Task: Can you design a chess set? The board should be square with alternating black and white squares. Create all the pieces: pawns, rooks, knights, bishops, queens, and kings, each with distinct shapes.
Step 1956:
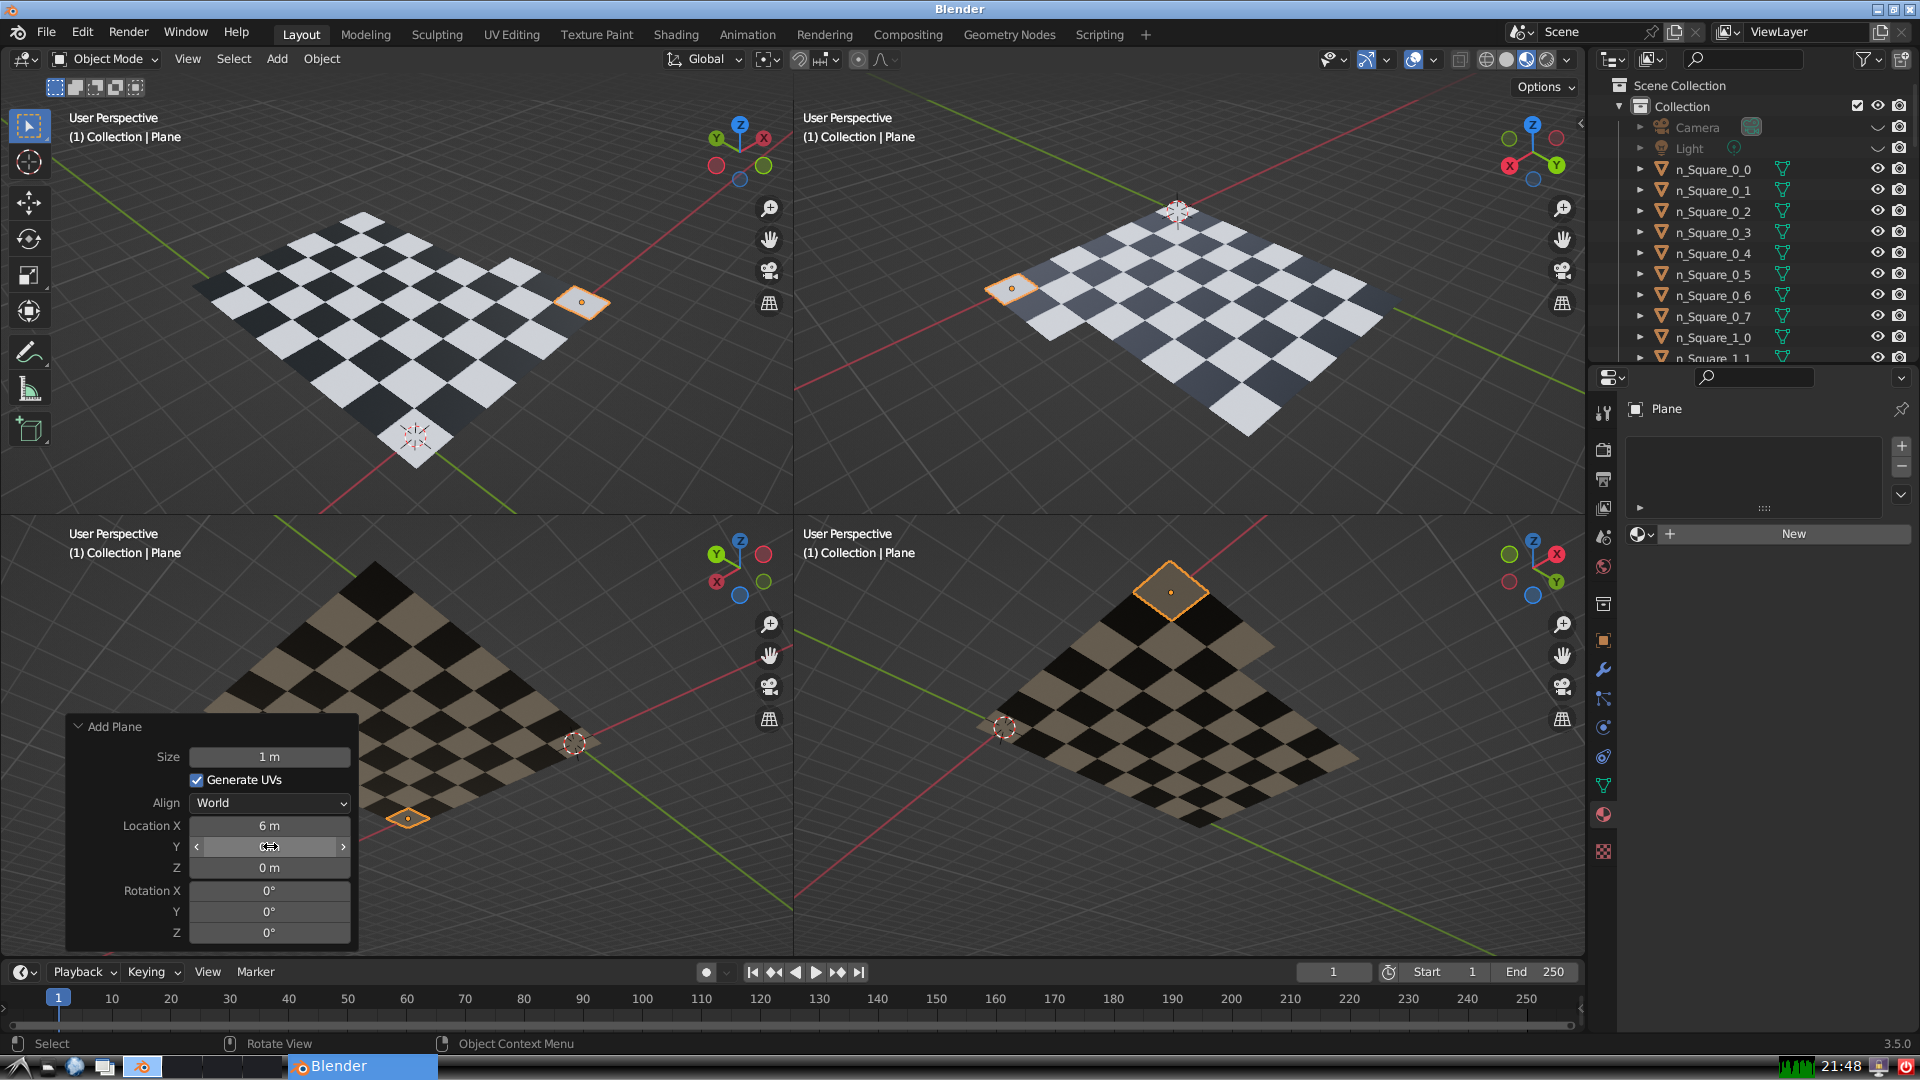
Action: click: no